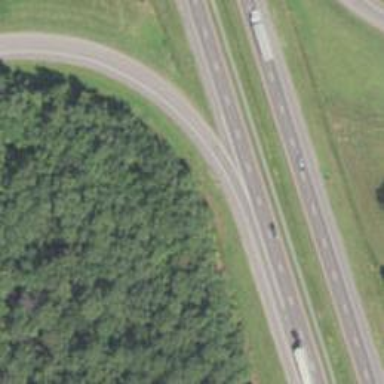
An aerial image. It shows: Asphalt motorway link.